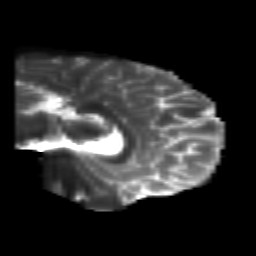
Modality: T2w
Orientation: sagittal
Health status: healthy
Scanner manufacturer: siemens
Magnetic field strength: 3 T
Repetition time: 10 s
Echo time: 0.092 s